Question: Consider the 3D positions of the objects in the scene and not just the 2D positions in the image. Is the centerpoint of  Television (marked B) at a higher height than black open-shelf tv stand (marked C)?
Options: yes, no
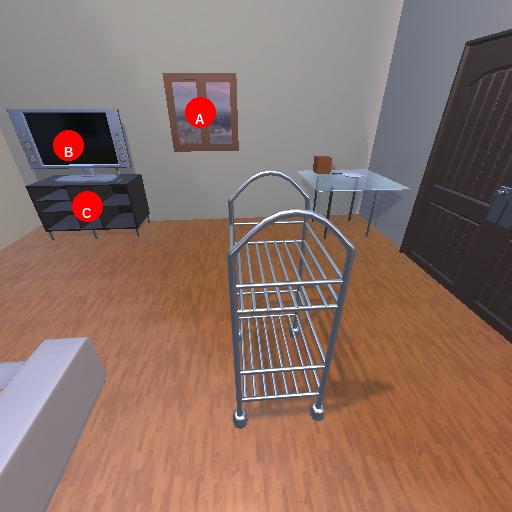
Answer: yes